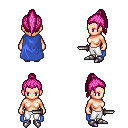
a pixel art fantasy rpg character, female body template, human, light skin, blue cape, white pants, pink long topknot hairstyle, metal boots, dagger, four views (front, back, left, right), 2x2 character sprite sheet, small pixel art, hard edges, no anti-aliasing